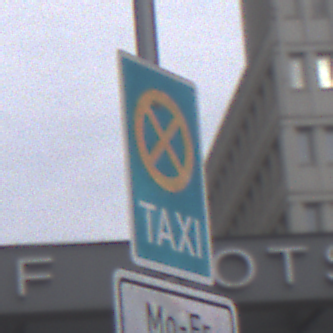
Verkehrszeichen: Taxenstand
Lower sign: ZeitangabenMitBeschraenkungAufWochentage2
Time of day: MorningAfternoon
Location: Outdoor (Urban)
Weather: Overcast
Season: NotSpecified
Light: Natural